Question: Can I get items created at (e.g. ) from the table using by hibernate restrictions (i mean ids 130, 146, 147, 148)?

Can you tell me how ('createDate' is in 'Calendar' format in Java)?
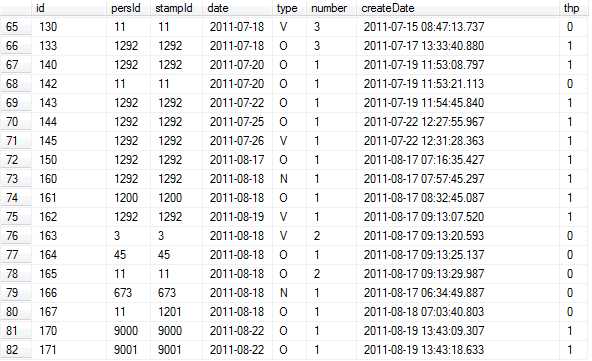
Answer: Does it have to be done using Restrictions? Can't you use something else? If yes then you should be able to do it with something like this:
'''
Restrictions.sqlRestriction("DATEPART(hour,createDate) = 09")
'''
Not sure about the 0 in 09 and didn't test it myself but don't see why it shouldn't work.